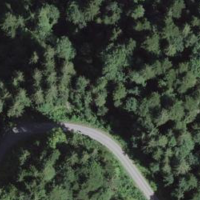
EUNIS habitat code: 43
Species observed at this site:
Aruncus dioicus